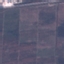
Label: PermanentCrop